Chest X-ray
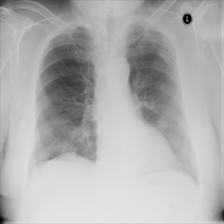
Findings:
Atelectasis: negative
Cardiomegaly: negative
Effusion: negative
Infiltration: negative
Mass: negative
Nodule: negative
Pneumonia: negative
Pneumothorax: negative
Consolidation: negative
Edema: negative
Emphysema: negative
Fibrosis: negative
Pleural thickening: negative
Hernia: negative